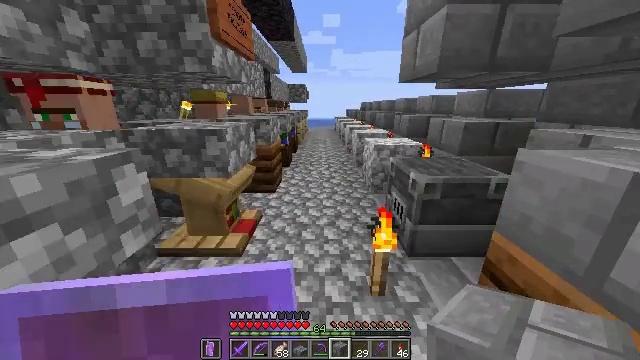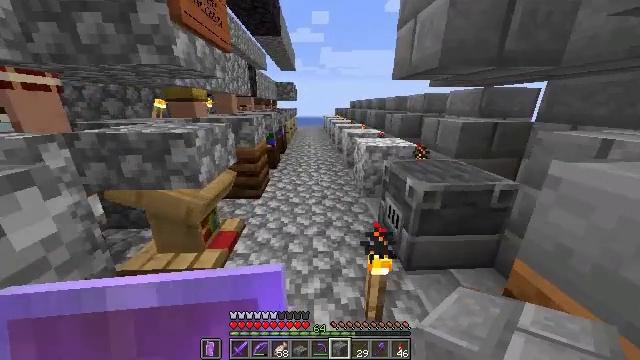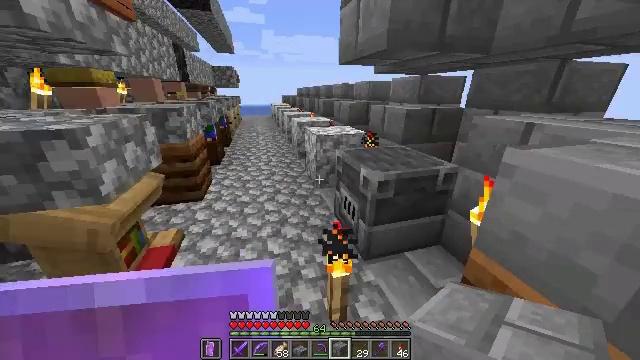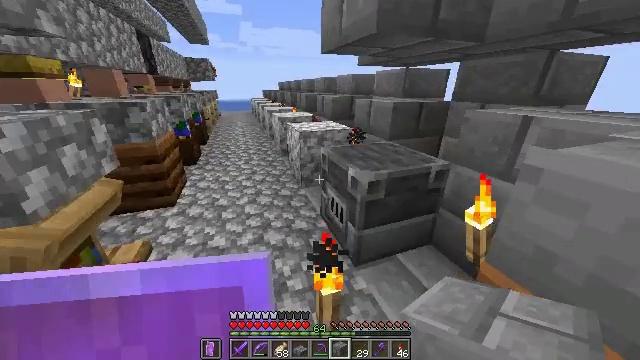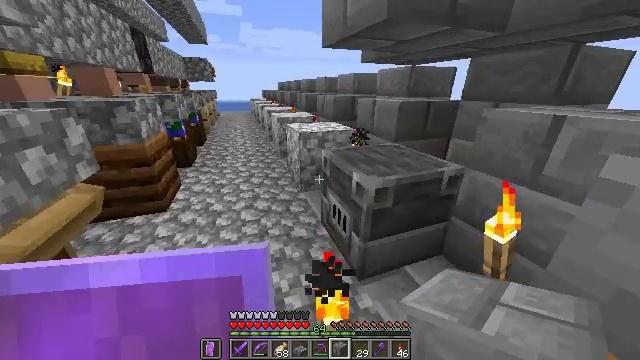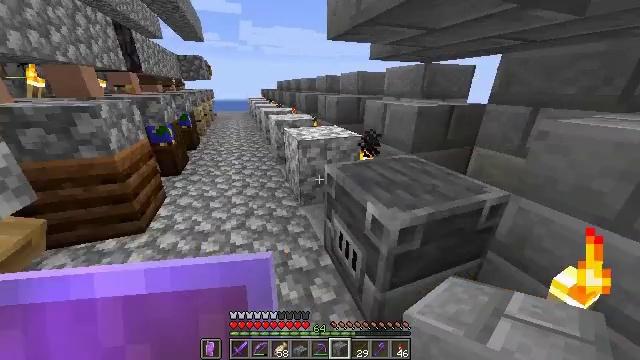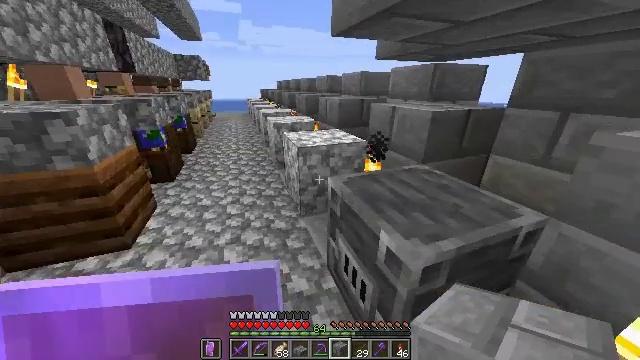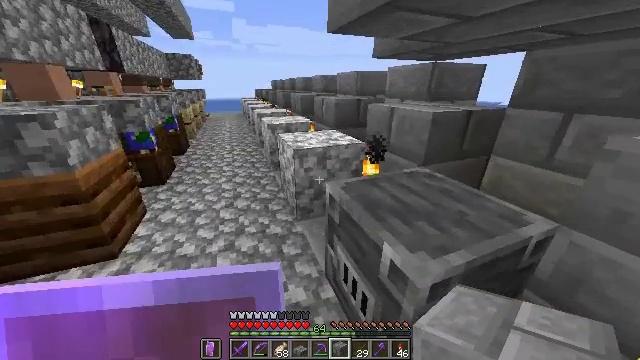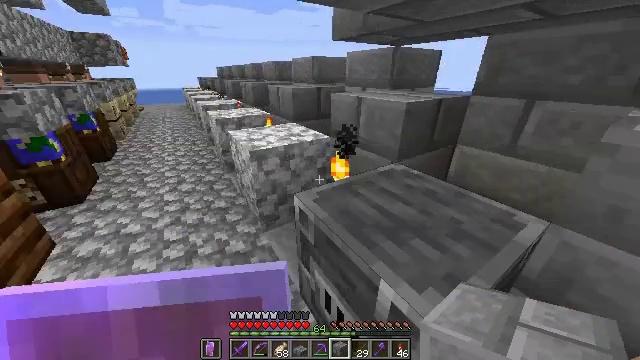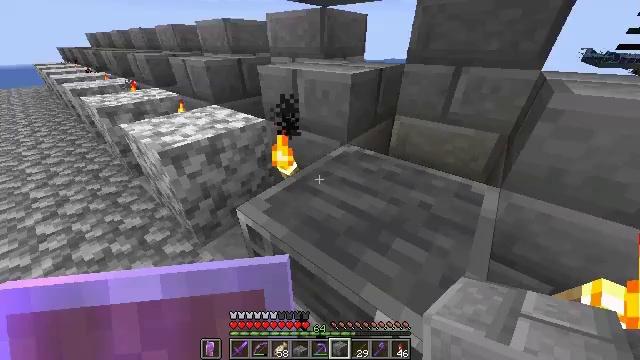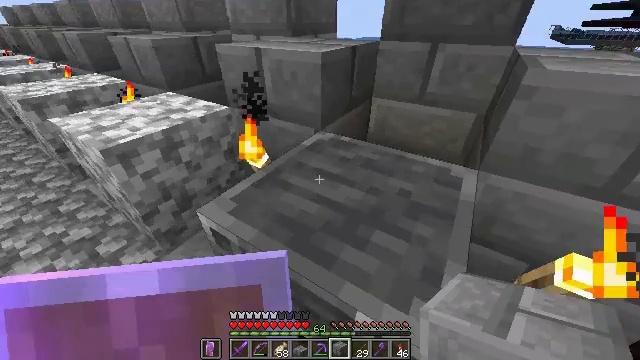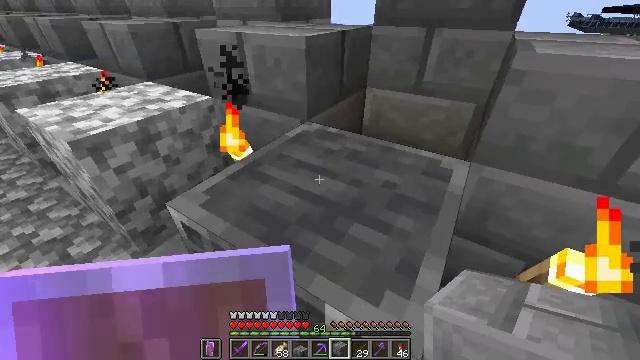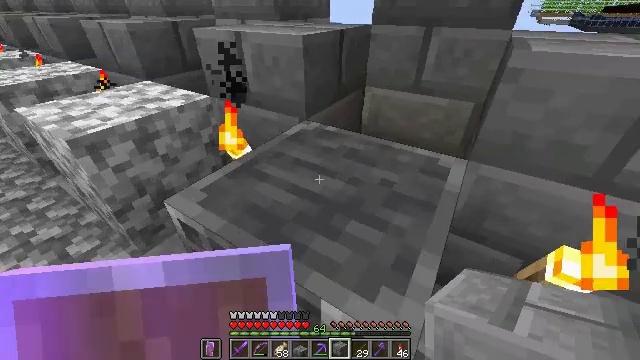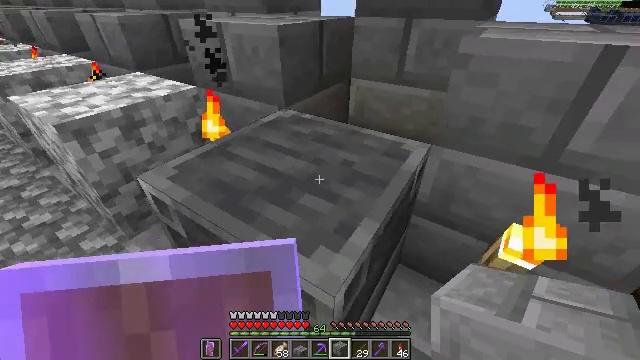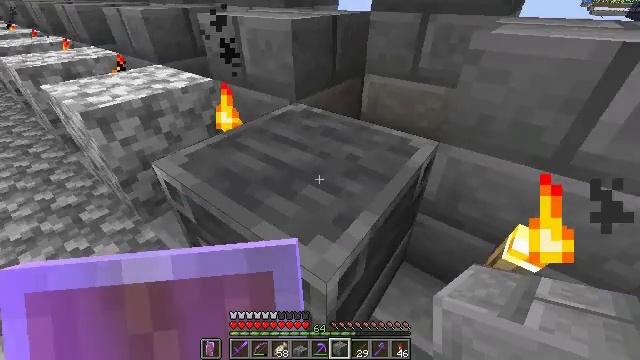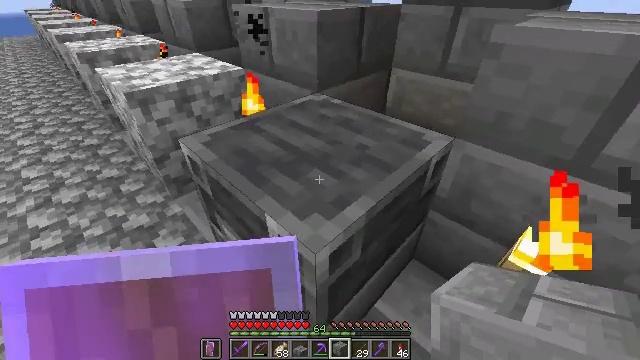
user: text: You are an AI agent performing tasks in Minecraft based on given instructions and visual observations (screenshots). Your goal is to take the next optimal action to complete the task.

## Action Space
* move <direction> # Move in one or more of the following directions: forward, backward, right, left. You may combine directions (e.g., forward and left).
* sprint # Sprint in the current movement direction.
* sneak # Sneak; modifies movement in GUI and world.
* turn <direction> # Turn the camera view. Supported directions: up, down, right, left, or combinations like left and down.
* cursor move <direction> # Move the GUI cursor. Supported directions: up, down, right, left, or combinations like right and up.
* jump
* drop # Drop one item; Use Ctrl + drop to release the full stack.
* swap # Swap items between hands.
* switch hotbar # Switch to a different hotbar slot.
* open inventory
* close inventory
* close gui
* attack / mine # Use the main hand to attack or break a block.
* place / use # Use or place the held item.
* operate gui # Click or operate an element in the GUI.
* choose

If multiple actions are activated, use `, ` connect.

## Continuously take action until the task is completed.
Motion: motion action
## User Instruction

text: Collect the blast furnace by mining it.
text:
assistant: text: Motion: move forward, sprint, turn right
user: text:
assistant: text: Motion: move forward, sprint, turn right and down
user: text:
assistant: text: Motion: move forward, sprint, turn right and down
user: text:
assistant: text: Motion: move forward, sprint
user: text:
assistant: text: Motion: move forward
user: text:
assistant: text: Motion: move forward
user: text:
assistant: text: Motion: move forward, turn right
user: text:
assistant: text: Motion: move forward, turn right and down
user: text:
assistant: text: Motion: turn right and down
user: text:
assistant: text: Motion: move right, turn right and down
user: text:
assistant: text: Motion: move right
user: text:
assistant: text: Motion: move right
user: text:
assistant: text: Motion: move right, turn left
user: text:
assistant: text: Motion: turn left
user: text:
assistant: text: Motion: turn left
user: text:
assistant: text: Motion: turn left
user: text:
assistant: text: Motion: turn left
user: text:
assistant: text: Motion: no_op
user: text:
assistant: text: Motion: move forward
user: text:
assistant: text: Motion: move forward, turn right and down
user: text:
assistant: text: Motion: move forward, turn right and down
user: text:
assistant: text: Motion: move forward, turn right and down, jump
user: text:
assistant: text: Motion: move forward, jump
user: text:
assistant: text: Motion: move forward, jump
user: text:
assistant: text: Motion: move forward
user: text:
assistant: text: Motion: move forward, turn left
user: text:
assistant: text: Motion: move forward, turn left
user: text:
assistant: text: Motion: turn left
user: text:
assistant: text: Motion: turn left
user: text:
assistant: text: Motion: sneak, turn left